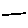
Label: line